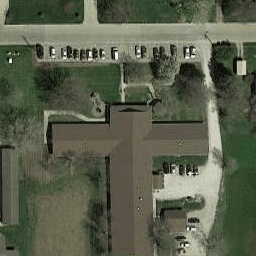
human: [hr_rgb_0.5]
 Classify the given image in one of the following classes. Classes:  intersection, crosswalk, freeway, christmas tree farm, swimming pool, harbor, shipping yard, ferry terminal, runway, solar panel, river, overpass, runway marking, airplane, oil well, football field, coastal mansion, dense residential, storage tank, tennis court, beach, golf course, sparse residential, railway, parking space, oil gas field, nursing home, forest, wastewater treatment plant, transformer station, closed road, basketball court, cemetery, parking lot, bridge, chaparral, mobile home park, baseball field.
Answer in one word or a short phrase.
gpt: nursing home